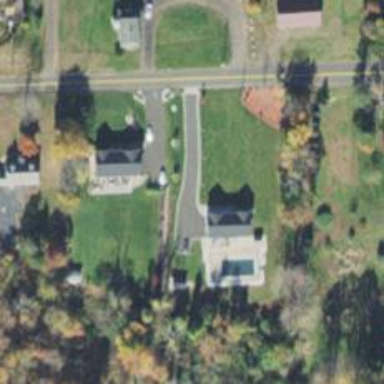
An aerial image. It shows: Driveway leading to service road.